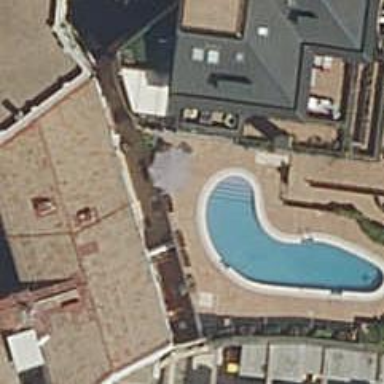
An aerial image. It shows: Swimming pool located in leisure land.